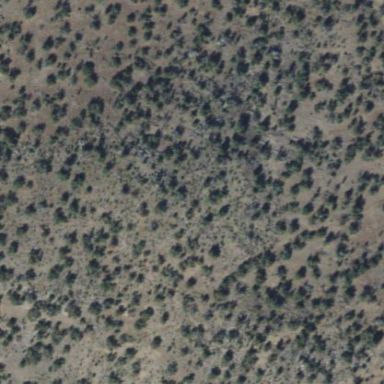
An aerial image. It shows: Patch of scrub vegetation.